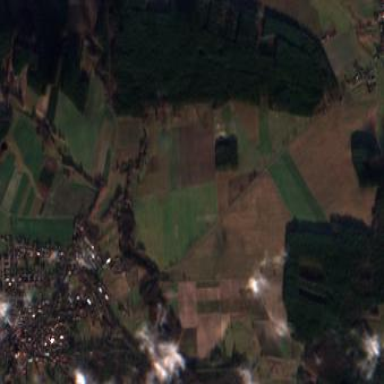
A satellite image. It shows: Picturesque farmland scene.